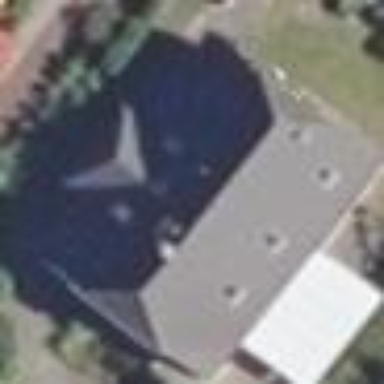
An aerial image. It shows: Simple house.